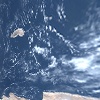
Label: water